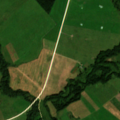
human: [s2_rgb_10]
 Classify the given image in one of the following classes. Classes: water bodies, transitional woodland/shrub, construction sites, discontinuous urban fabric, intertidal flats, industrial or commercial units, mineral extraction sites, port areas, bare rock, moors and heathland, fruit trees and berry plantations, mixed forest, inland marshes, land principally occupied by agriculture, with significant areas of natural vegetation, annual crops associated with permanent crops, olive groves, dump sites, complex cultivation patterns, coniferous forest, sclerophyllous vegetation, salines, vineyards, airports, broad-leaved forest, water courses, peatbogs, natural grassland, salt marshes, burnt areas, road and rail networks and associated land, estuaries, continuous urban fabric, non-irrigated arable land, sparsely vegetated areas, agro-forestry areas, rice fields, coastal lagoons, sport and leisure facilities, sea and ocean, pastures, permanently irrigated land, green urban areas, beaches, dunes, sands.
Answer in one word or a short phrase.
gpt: pastures, complex cultivation patterns, broad-leaved forest, mixed forest, transitional woodland/shrub